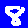
Digit: 8